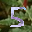
Label: 5